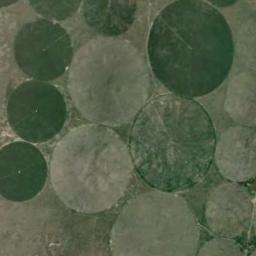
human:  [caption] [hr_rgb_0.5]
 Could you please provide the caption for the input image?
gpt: There are round fields in different areas .

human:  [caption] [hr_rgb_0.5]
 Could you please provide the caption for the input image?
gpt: Several green circular farmlands with different radii are neatly arranged on the ground .

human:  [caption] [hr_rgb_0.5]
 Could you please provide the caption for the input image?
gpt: There are some light green circle farmland .

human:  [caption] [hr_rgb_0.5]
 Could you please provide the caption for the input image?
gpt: Many dark green, Light green mixed circular farms of different sizes .

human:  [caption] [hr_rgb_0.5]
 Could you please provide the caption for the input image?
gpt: There are many circular farmlands of different sizes .